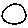
Label: circle